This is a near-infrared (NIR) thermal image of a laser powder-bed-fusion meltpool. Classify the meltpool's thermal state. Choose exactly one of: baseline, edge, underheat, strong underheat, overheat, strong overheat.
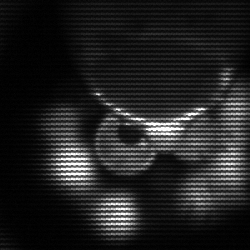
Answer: edge